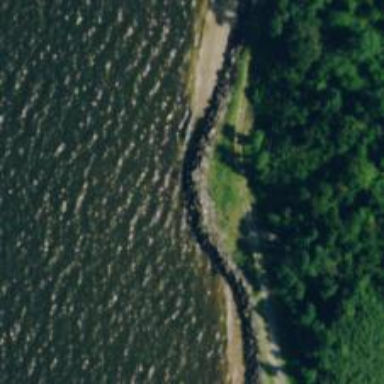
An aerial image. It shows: Breakwater structure.